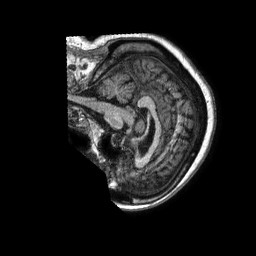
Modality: T1w
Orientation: sagittal
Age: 78
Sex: female
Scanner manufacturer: philips
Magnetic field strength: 1.5 T
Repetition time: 0.008329 s
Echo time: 0.00382 s